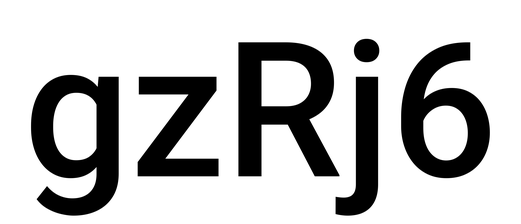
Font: Roboto_Medium